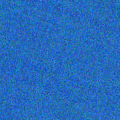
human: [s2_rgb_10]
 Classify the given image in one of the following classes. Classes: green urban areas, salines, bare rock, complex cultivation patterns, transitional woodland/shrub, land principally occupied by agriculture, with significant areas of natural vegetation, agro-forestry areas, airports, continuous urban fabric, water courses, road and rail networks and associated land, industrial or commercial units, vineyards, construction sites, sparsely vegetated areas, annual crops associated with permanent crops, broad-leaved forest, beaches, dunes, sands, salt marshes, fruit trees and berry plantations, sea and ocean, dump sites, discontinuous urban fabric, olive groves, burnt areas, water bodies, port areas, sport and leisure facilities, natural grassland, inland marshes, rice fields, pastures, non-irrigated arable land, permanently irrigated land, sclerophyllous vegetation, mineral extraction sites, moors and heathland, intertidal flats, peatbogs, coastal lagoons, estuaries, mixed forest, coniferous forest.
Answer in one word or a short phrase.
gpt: sea and ocean